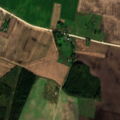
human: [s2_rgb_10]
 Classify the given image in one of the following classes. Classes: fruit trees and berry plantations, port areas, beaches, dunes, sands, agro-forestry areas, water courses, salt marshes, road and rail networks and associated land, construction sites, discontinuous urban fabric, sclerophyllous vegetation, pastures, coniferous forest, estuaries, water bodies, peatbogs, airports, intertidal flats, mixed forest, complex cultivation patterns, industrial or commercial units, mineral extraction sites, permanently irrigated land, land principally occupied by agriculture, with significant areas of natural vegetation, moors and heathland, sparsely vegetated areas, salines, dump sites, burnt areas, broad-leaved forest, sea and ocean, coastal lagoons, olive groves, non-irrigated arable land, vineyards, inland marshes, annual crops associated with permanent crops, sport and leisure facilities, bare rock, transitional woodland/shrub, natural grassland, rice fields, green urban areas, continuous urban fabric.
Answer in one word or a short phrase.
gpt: non-irrigated arable land, complex cultivation patterns, broad-leaved forest